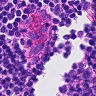
Metastatic tissue present: no